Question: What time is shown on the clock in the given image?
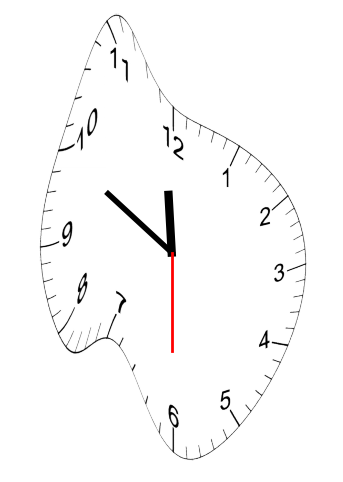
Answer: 11:49:30